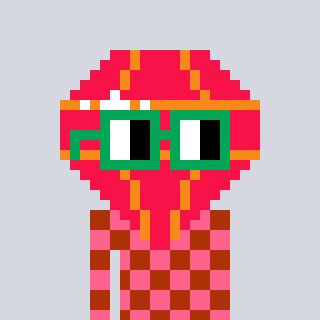
a pixel art character with square green glasses, a red diamond-shaped head and a hotbrown-colored body on a cool background